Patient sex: M
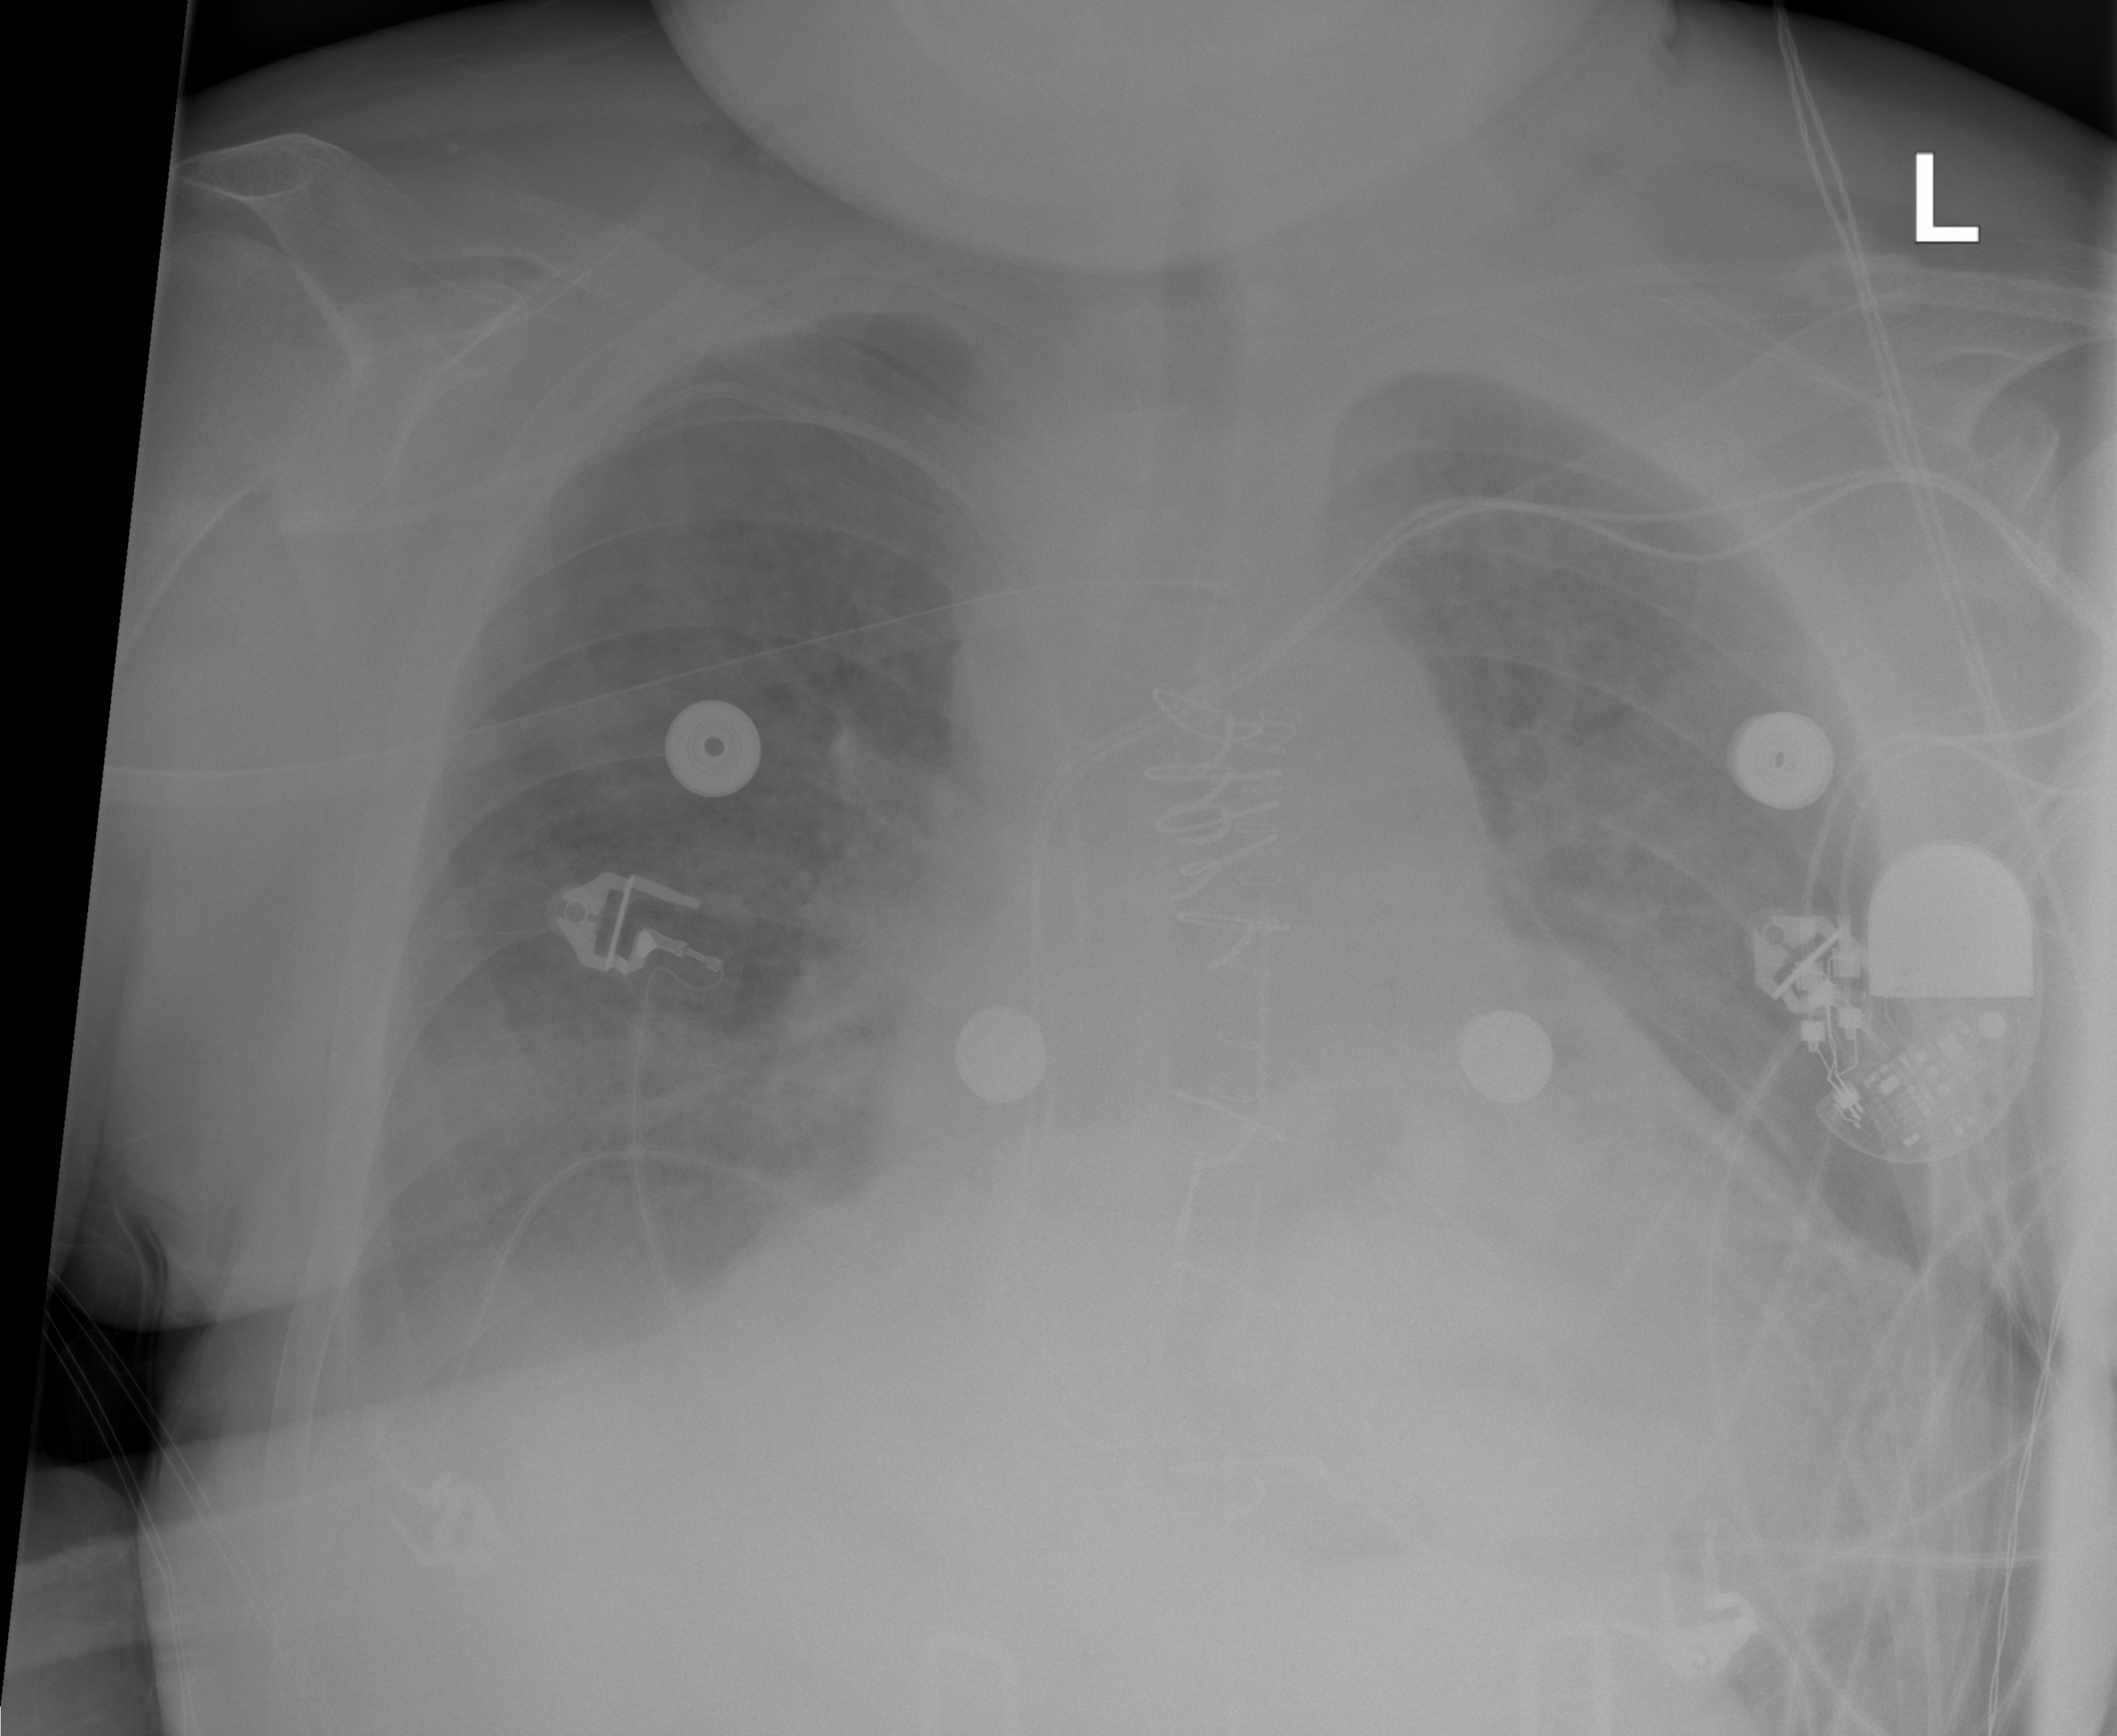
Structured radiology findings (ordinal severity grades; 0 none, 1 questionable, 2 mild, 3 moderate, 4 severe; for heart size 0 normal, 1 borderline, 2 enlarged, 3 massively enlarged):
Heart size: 1
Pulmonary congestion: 2
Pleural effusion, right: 0
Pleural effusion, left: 2
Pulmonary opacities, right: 2
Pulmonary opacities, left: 2
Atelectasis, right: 0
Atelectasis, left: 0